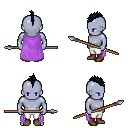
a pixel art fantasy rpg character, male body template, dark elf, purple skin, lavender cape, white pants, raven mohawk hairstyle, brown shoes, spear, four views (front, back, left, right), 2x2 character sprite sheet, small pixel art, hard edges, no anti-aliasing